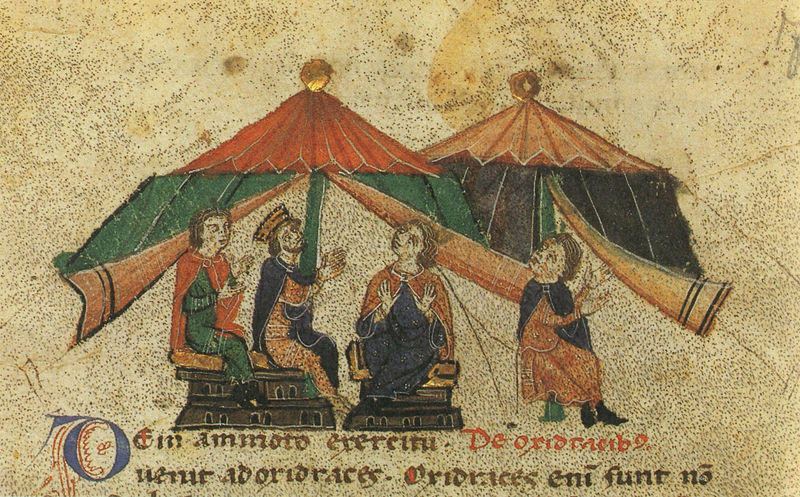
Titel: Alexanderroman
Institution: Leipzig, Stadtbibliothek
Schlagwörter: blau, umhang, grün, säulen, rot, horn, wind, gold, mantel, gotik, schrift, sitz, könig, text, mittelalter, zelt, latein, berater, ottonisch, buchmalerei, majuskel